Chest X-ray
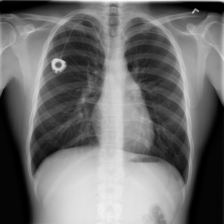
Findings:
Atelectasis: negative
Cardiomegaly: negative
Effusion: negative
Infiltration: negative
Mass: negative
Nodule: negative
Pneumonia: negative
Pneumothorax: negative
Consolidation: negative
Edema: negative
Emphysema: negative
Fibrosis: negative
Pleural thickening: negative
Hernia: negative